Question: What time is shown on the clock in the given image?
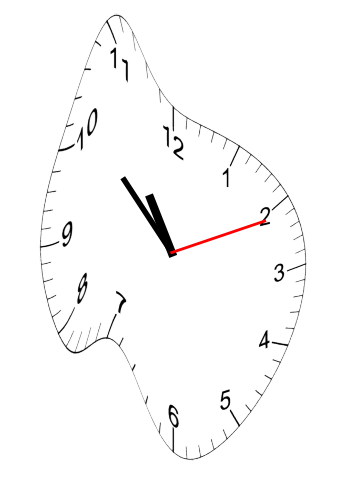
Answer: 10:52:11